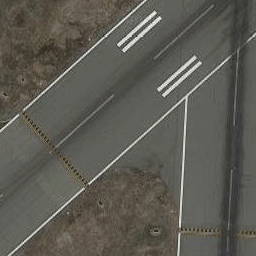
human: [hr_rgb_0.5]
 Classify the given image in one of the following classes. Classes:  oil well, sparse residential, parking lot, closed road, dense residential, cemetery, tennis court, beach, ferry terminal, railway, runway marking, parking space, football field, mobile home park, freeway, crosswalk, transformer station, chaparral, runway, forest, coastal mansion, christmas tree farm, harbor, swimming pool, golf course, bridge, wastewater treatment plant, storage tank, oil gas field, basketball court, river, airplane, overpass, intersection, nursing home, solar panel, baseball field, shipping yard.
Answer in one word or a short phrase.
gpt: runway